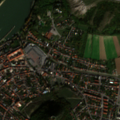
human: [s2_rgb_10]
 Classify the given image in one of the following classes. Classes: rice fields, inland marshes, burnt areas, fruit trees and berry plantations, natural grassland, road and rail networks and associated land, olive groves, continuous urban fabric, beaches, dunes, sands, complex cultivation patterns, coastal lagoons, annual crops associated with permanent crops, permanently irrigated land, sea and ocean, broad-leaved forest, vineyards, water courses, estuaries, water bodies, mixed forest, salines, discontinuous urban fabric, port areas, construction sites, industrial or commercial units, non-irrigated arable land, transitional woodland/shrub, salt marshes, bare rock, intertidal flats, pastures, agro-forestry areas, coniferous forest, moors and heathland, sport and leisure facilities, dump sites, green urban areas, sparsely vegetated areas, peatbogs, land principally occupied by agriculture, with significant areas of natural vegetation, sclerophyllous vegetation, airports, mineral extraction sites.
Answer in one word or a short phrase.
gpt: continuous urban fabric, discontinuous urban fabric, green urban areas, non-irrigated arable land, vineyards, complex cultivation patterns, broad-leaved forest, water courses